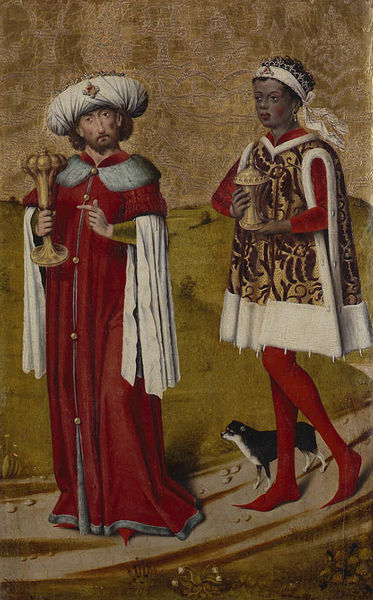
Titel: Anbetung der Könige, rechte Hälfte
Künstler: Friedrich (1425) Herlin
Standort: Karlsruhe
Institution: Staatliche Kunsthalle Karlsruhe
Schlagwörter: gemälde, himmel, mann, umhang, weiß, grün, landschaft, menschen, ocker, ausschnitt, blumen, braun, finger, frau, holz, hüte, köpfe, männer, schmuck, schwarz, gras, hund, rot, tier, tuch, weg, wiese, hochformat, malerei, bart, hose, band, bibel, diener, gesicht, hermelin, kragen, mensch, pelz, stein, ärmel, herr, gehen, wiesen, gewand, gold, kelch, mantel, stoff, gewänder, pflanzen, gotik, knopf, krone, renaissance, hündchen, füße, zwei, schuhe, wüste, spur, könig, spitz, detail, knöpfe, katze, strümpfe, farbige, neger, gefäß, orient, orientalisch, nerz, geschenk, brokat, ganzkörper, altar, besuch, dunkelhäutig, schwarzer, jesus, reise, knöpf, mittelalter, weihrauch, gehend, reichtum, prozession, mohr, könige, heilige, pokal, heilig, gefäße, anbetung, kräuter, gabe, turban, punziert, goldgrund, kasper, mäner, zepter, deckelpokal, rassen, weihnachten, kronen, ummantelung, spätgotik, pokale, geburt christi, geschenke, caspar, gaben, kopfband, buckelpokal, blattgold, wiß, goldschmiedearbeit, muslim, afrikanisch, myrrhe, drei könige, heilige drei könige, balthasar, kaspar, melchior, beinkleider, baltasar, nordalpin, farbiger, vollfigur, pressbrokat, salbei, mhyrre, ohne schuhe, heiligen drei könige, goldener kelch, myhrre, die heiligen drei könige, gabendrei könige, übewurf, heilige drei köige, gelch, afrikansisch, hündschen, kirchliches motiv, rächtige gewänder, prächtige gewänder, angebutn